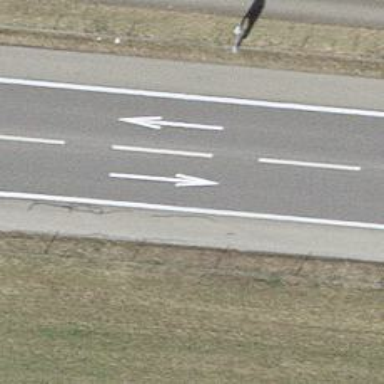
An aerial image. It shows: Asphalt primary motorway.